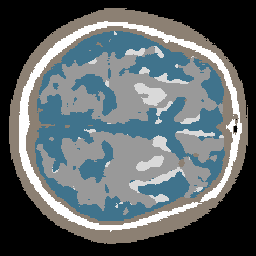
Label: no_lesion